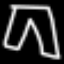
Label: pants